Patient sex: M
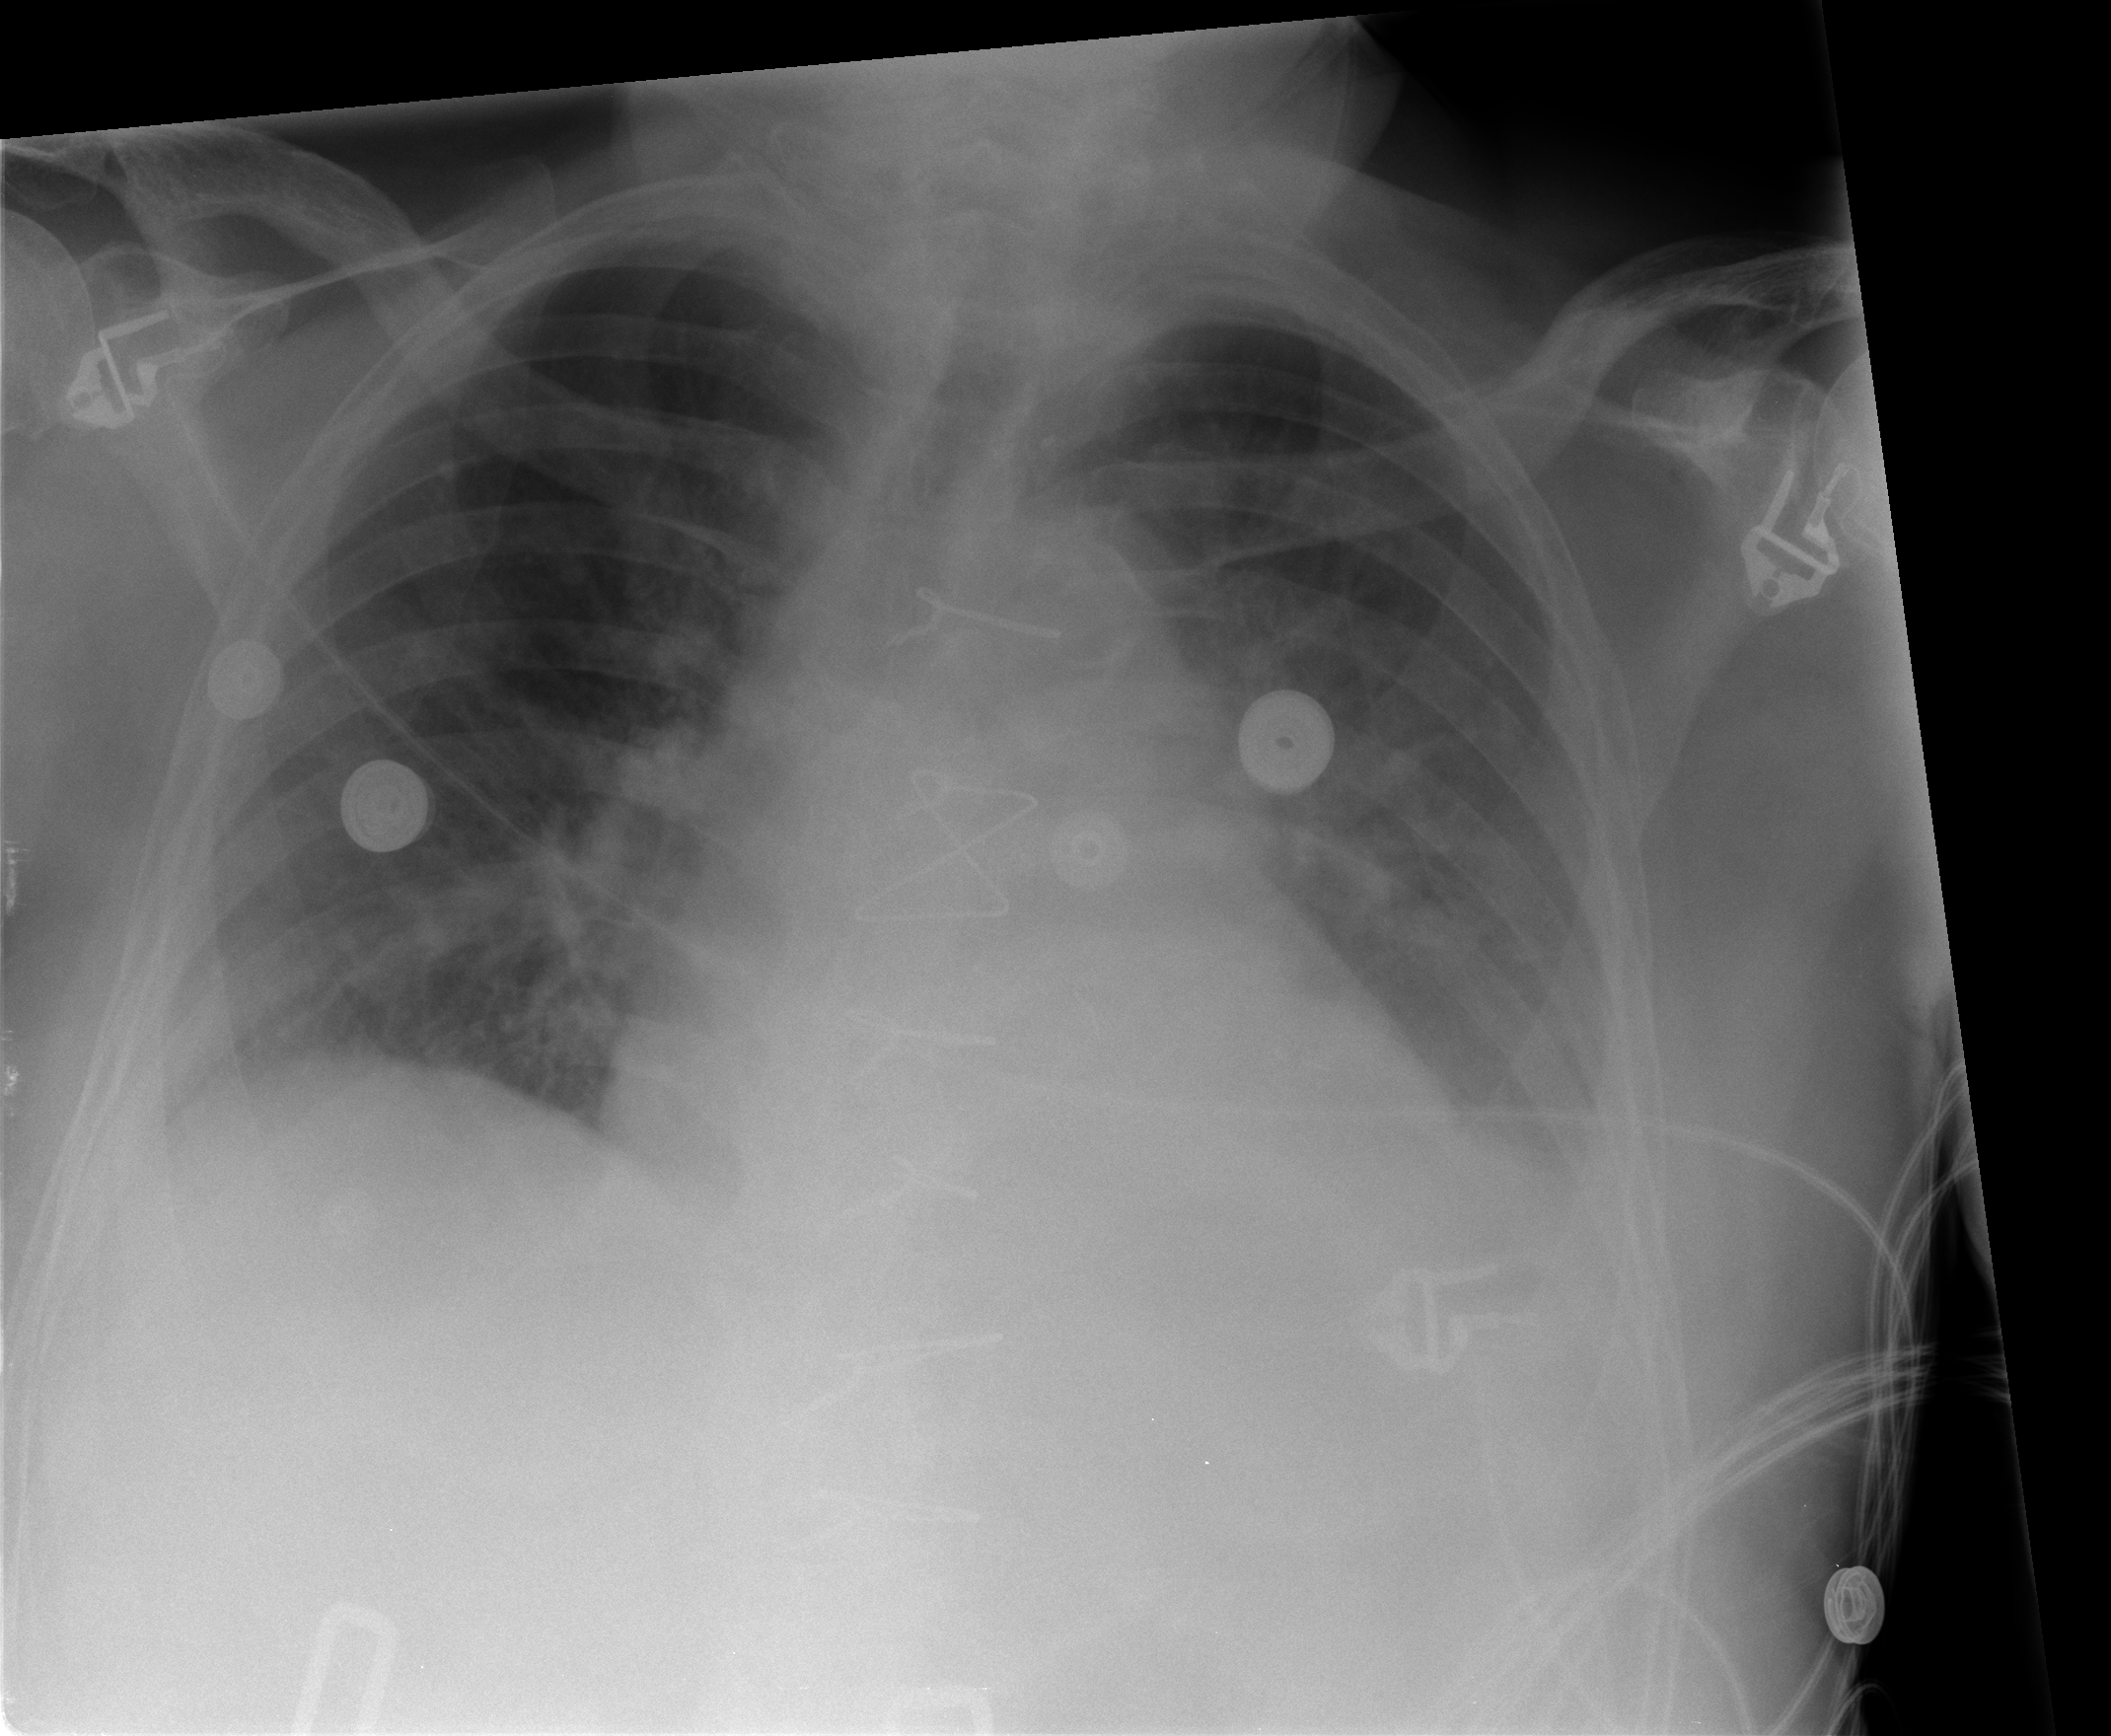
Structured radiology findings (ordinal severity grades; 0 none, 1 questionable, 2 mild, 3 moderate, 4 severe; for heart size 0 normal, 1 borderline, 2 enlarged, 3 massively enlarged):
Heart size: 2
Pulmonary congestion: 2
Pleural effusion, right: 2
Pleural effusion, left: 2
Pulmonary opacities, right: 2
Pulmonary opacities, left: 2
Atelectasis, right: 2
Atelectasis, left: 2